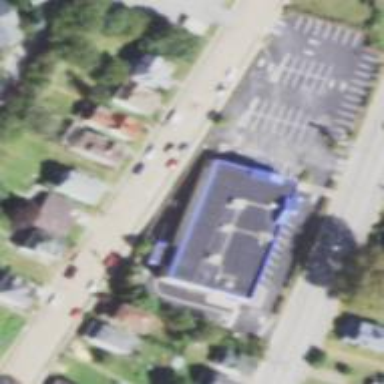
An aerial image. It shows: Pharmacy providing healthcare services.